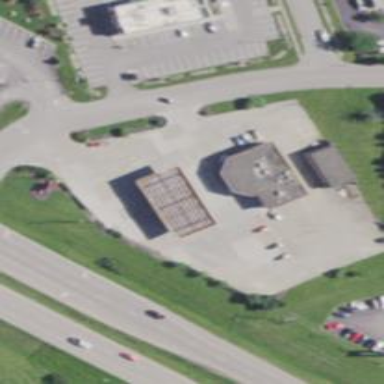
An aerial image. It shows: Convenience shop.